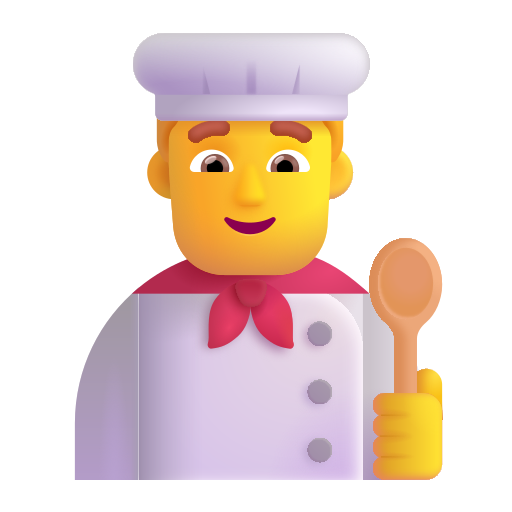
man cook color default